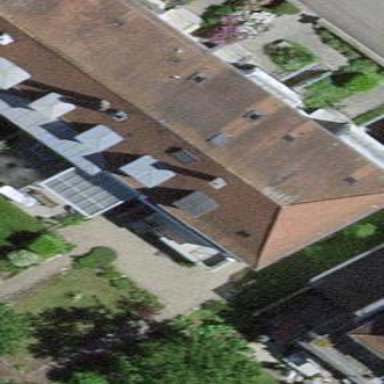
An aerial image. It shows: Terrace building.